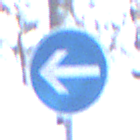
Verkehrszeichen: VorgeschriebeneFahrtrichtungHierLinks
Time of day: MorningAfternoon
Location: Outdoor (Nature)
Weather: Clear
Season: Winter
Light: Natural